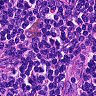
Metastatic tissue present: no